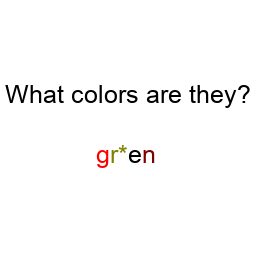
Color: red, olive, olive, black, maroon
Color name shown: green
Background color: white
Question text color: black